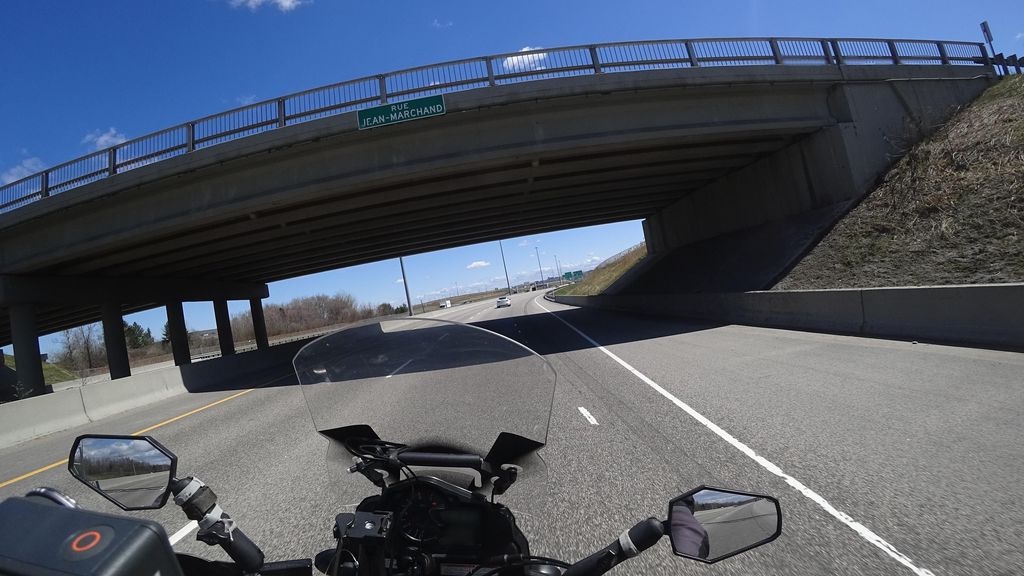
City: quebec_city